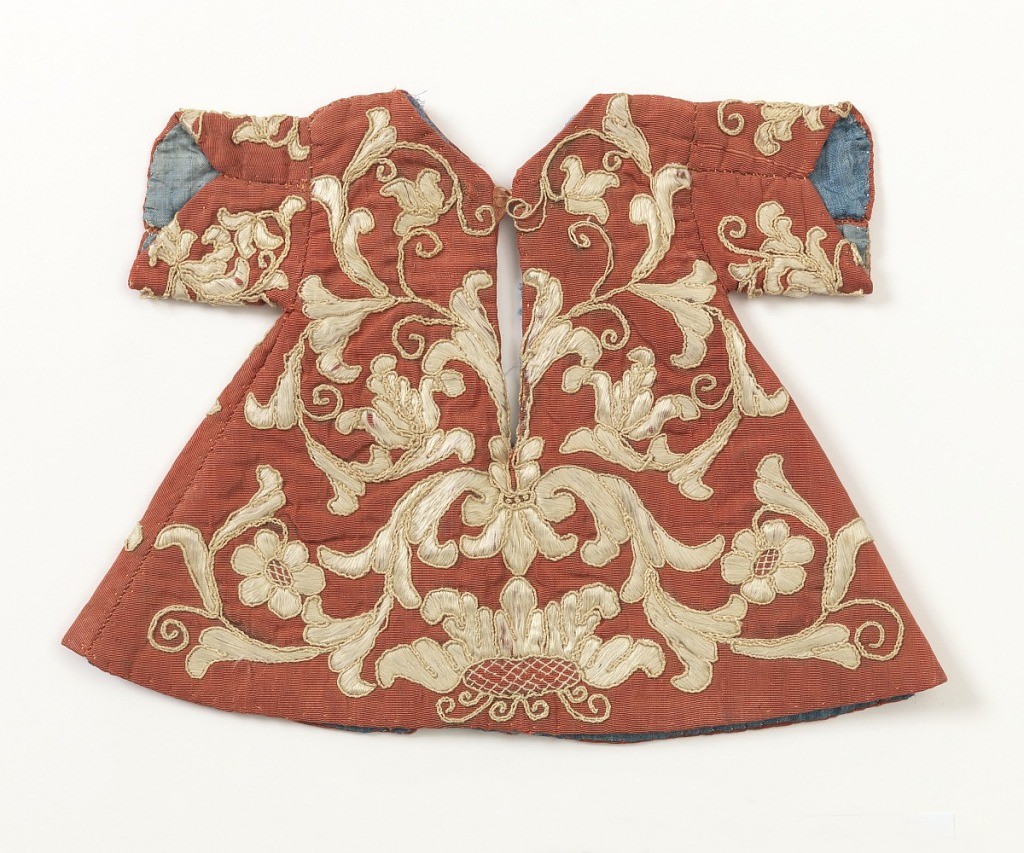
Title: Robe
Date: early 18th century
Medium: silk Technique: couched cord and satin stitch embroidery; lined
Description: Robe with short sleeves made of ribbed red silk embroidered in white silk (satin stitch) and couched cord in design of open flowers and scrolling leaves; lined with blue silk; one tie of pink silk, (others missing). Garment intended for an ecclesiastical figurine.